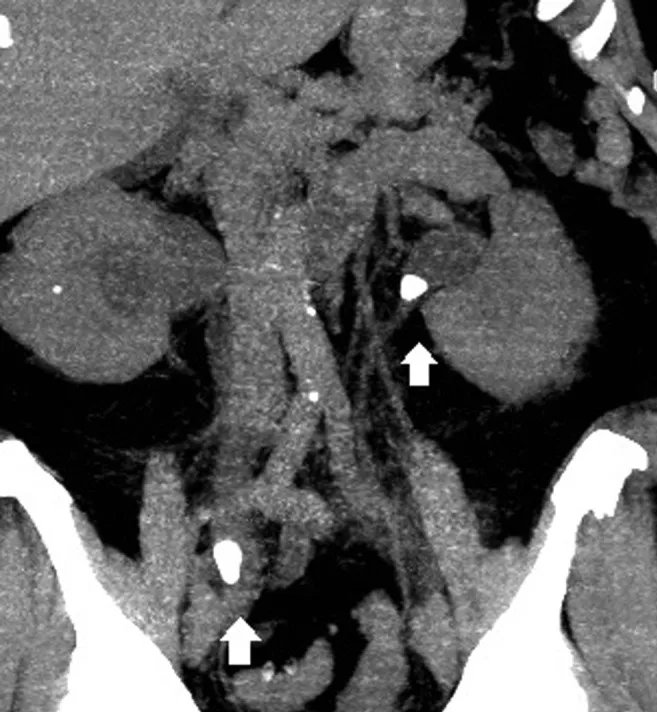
Noncontrast CT scan with 1.5 cm stone in right distal ureter and 1.1 cm stone at left ureteropelvic junction with associated hydronephrosis.
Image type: radiology (ct)